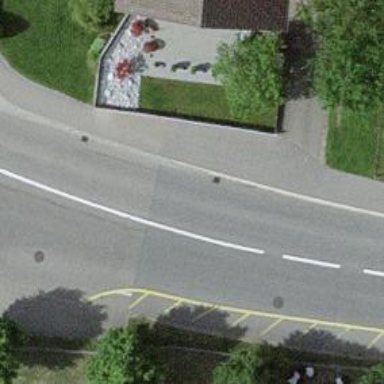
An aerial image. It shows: Primary highway with designated cycle lane on both sides.